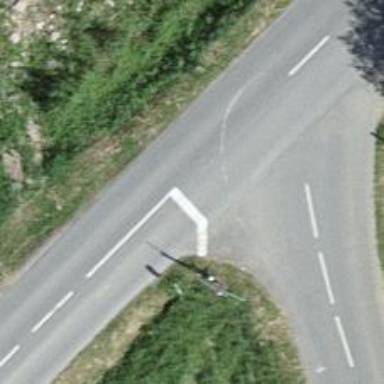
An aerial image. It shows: Stop road.